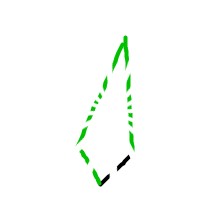
Shape: kite